Interaction volume radius: 5 \u00c5
Interaction volume height: 40 \u00c5
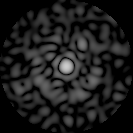
Disorder parameter: 0.83